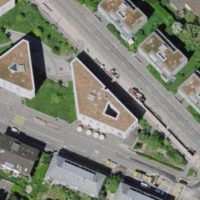
EUNIS habitat code: 54
Species observed at this site:
Salvia pratensis